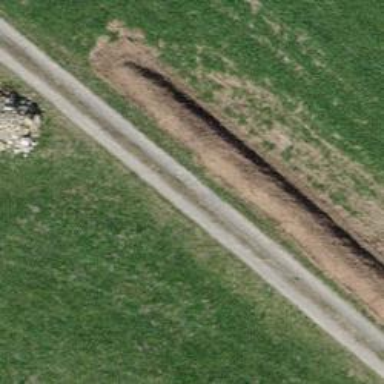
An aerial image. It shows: Track with grade 3 surface.